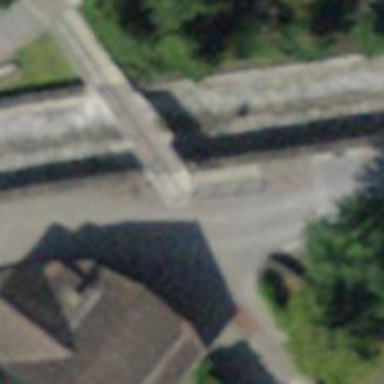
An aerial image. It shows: Footway with asphalt surface on bridge.